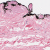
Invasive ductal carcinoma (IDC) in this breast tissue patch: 0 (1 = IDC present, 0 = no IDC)